Field crop: maize
Growth stage: 2
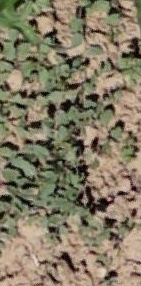
Species: convolvulus